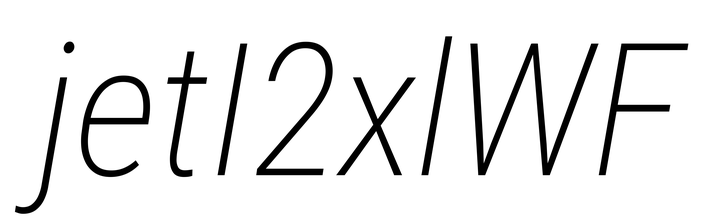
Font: Roboto-Italic_Condensed_ExtraLight_Italic